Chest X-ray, PA view. Patient: 39 years old, sex M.
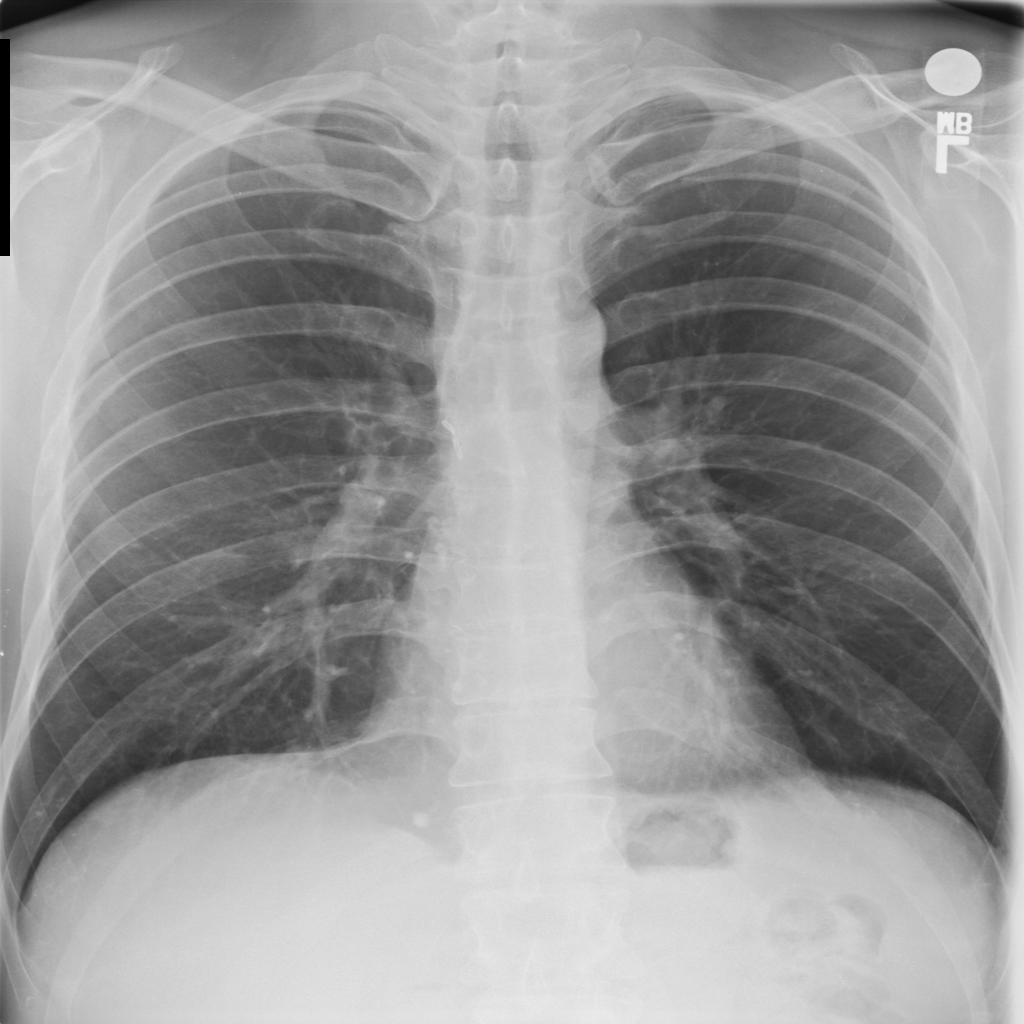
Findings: No Finding